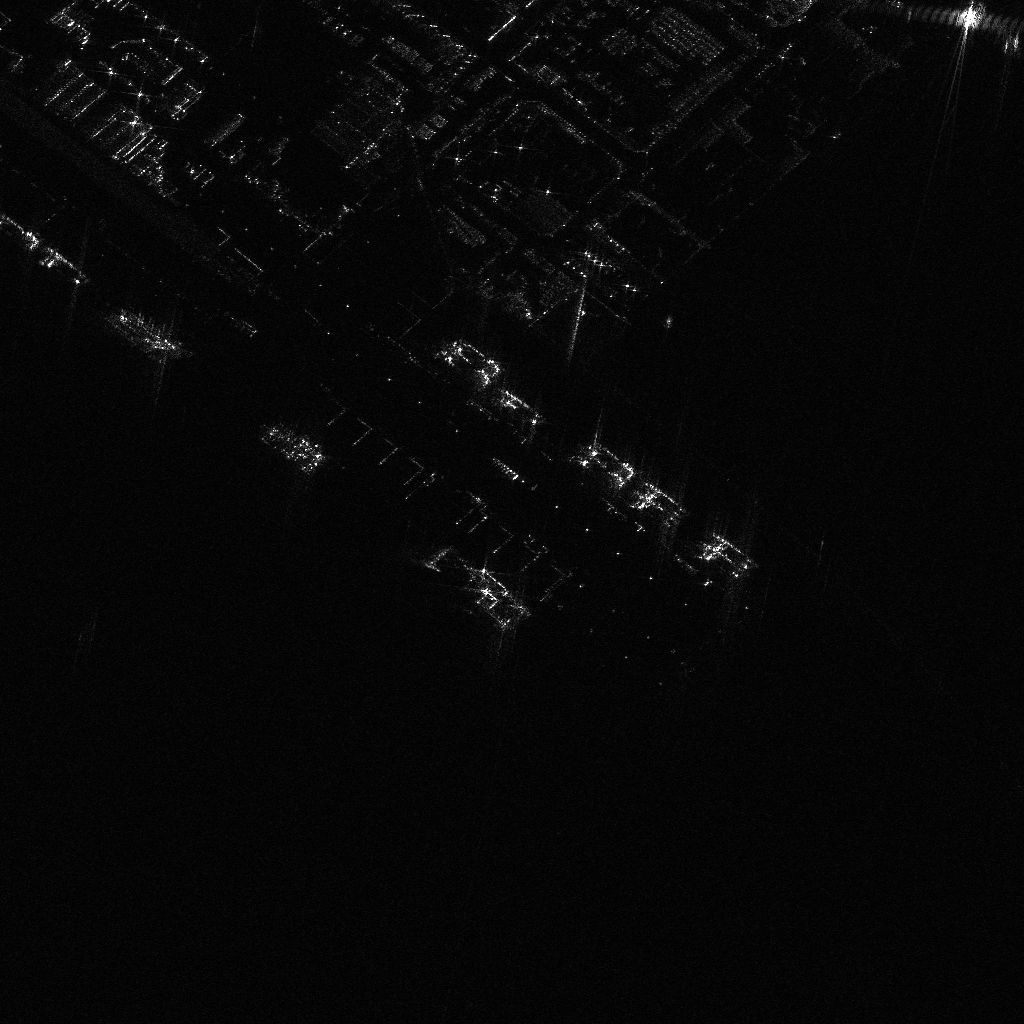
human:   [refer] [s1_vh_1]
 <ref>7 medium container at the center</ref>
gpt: <box>[[43, 33, 48, 35, 43], [55, 45, 60, 46, 43], [62, 47, 67, 49, 43], [47, 38, 53, 40, 43], [56, 43, 62, 45, 43], [46, 56, 51, 58, 43], [44, 57, 50, 59, 43]]</box>

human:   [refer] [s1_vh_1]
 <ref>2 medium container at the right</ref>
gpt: <box>[[67, 54, 72, 55, 43], [68, 52, 73, 54, 43]]</box>

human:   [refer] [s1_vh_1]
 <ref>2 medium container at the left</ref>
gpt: <box>[[25, 42, 30, 44, 43], [26, 41, 31, 43, 43]]</box>